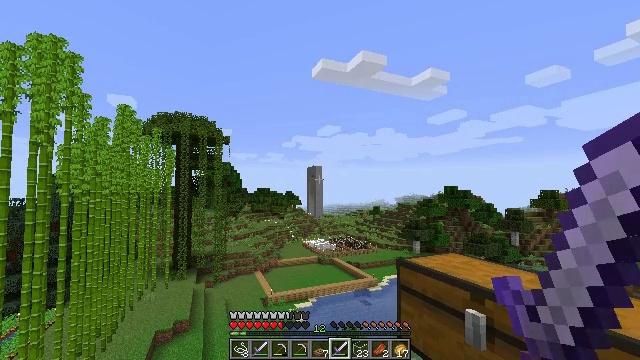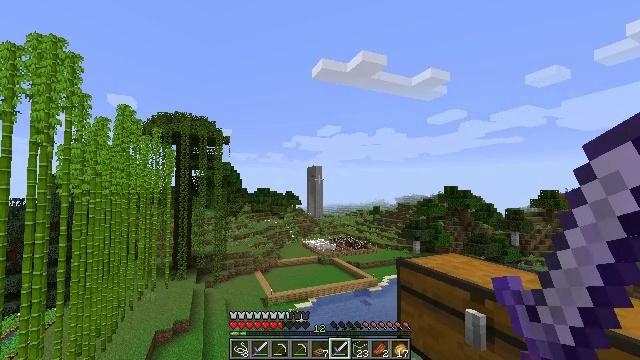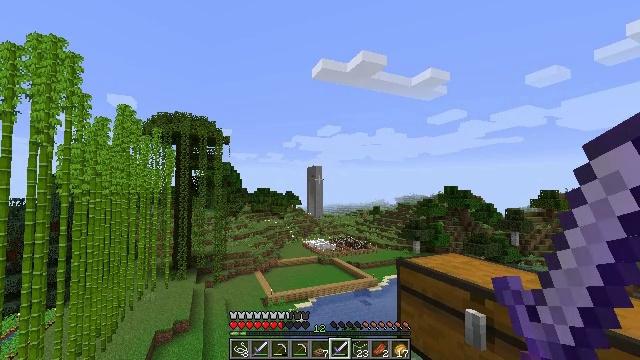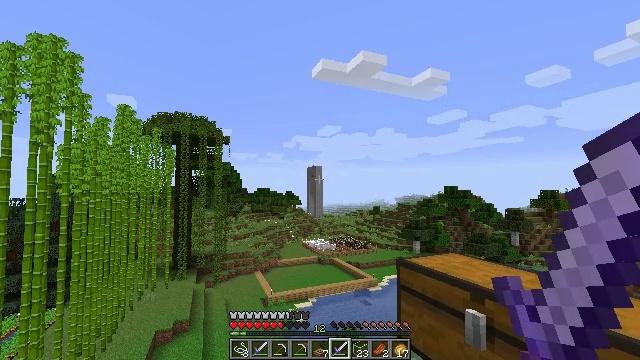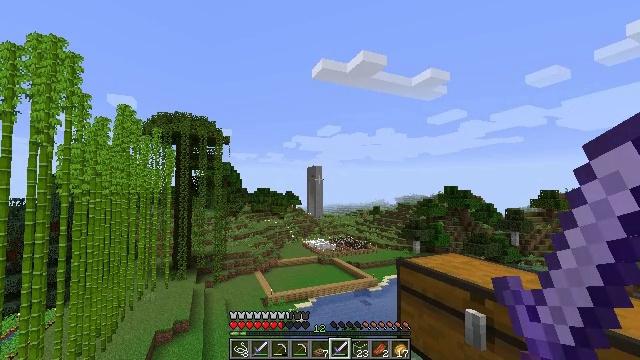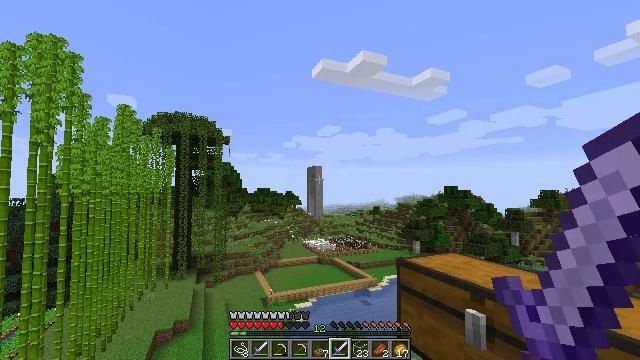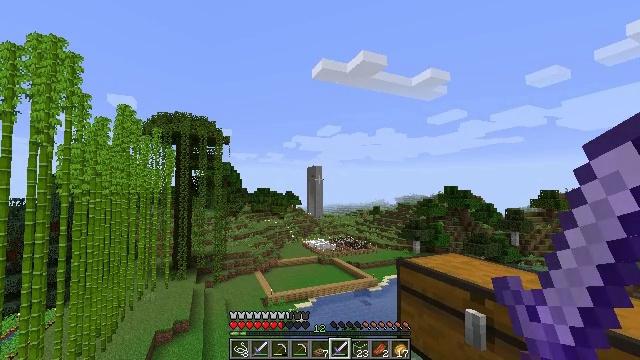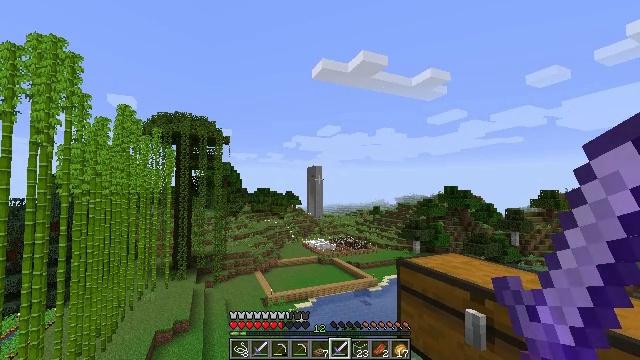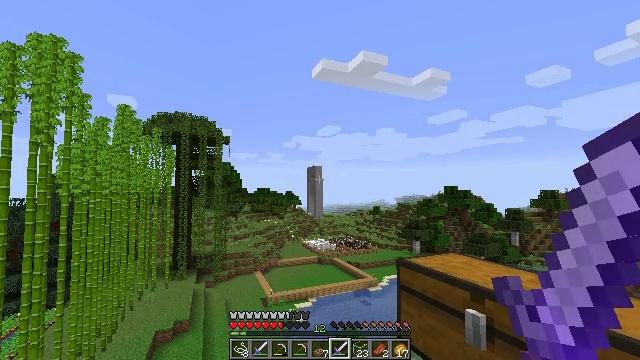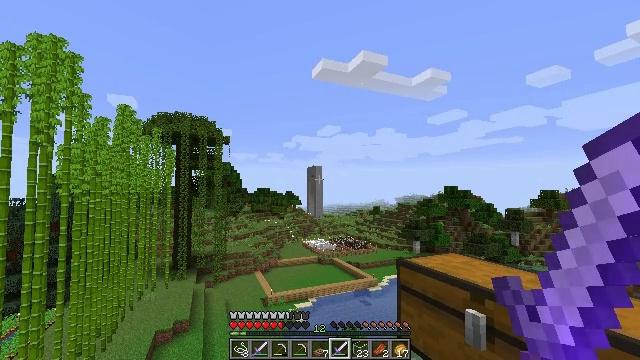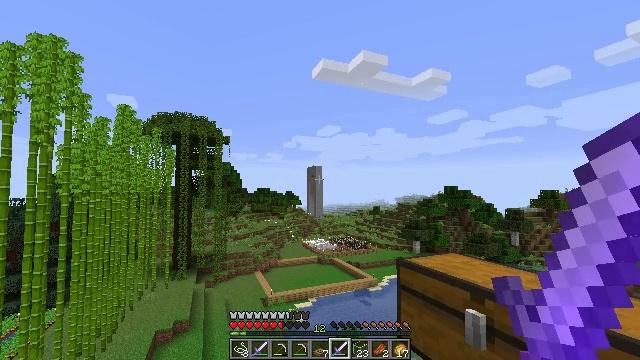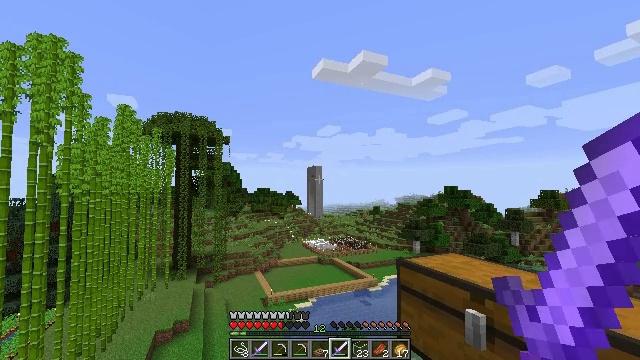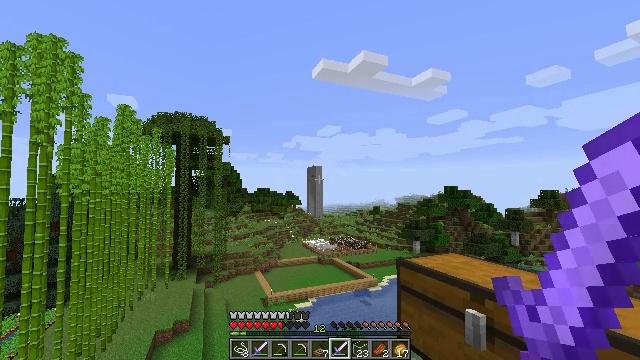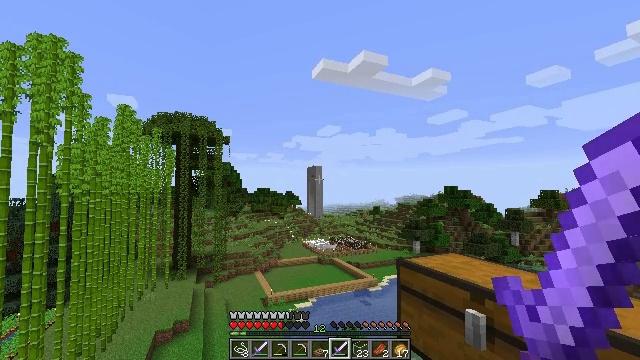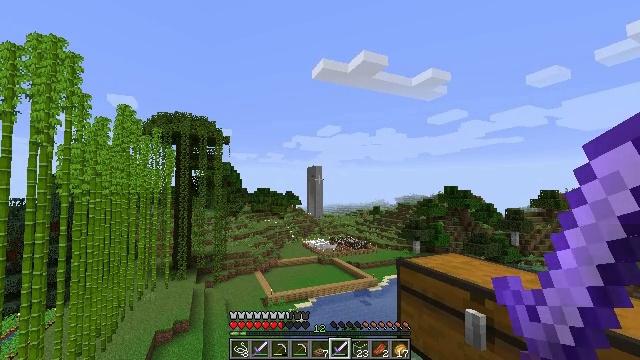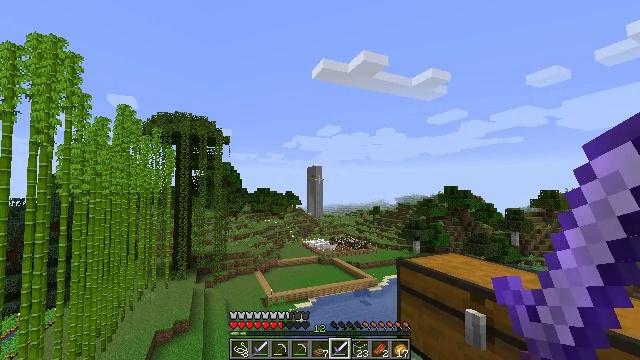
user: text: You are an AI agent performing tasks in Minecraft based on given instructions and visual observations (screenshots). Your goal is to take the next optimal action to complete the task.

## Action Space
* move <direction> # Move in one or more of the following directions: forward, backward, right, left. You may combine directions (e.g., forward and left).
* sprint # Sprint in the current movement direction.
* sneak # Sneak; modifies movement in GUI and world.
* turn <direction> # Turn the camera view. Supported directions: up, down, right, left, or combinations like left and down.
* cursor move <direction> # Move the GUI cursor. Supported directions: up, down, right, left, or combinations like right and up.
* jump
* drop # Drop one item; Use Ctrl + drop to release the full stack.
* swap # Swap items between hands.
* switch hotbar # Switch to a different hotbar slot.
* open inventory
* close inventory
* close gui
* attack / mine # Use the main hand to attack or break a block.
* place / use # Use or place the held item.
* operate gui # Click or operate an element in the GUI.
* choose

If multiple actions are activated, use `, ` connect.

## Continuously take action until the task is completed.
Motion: motion action
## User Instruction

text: Take paper and leather to craft a book.
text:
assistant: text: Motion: no_op
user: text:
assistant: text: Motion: no_op
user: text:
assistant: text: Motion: no_op
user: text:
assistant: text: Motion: no_op
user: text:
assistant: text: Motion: no_op
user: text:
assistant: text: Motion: no_op
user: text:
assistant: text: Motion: no_op
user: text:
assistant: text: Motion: no_op
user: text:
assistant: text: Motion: no_op
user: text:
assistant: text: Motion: no_op
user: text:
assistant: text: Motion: no_op
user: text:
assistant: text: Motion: no_op
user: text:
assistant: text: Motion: no_op
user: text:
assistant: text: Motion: no_op
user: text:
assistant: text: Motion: no_op
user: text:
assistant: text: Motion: no_op
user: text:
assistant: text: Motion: no_op
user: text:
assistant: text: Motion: no_op
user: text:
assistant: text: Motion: no_op
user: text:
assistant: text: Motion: no_op
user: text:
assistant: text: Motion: no_op
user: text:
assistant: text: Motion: no_op
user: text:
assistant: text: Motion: no_op
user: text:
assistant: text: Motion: no_op
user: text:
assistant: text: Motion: no_op
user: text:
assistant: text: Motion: no_op
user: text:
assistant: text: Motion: turn left
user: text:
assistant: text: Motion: turn left
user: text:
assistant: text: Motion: turn right and down
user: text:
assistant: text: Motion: turn right